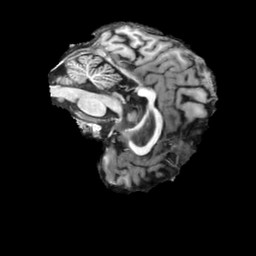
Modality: T1w
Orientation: sagittal
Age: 42
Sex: male
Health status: ill